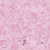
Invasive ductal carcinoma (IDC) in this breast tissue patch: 0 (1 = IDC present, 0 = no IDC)